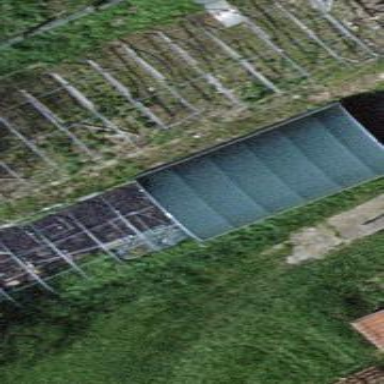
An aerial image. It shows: Greenhouse.